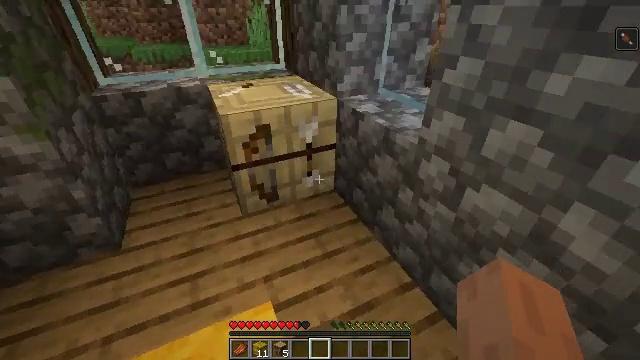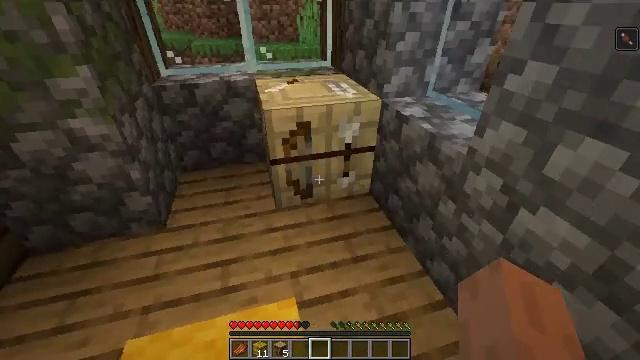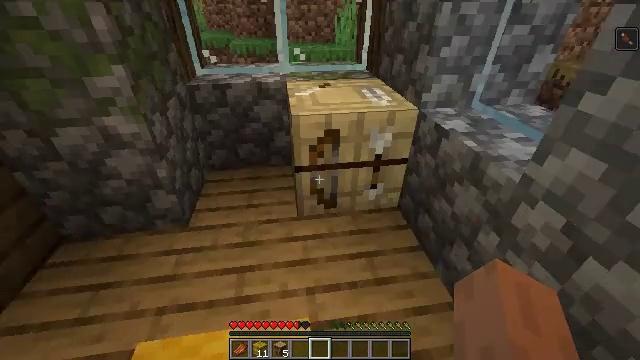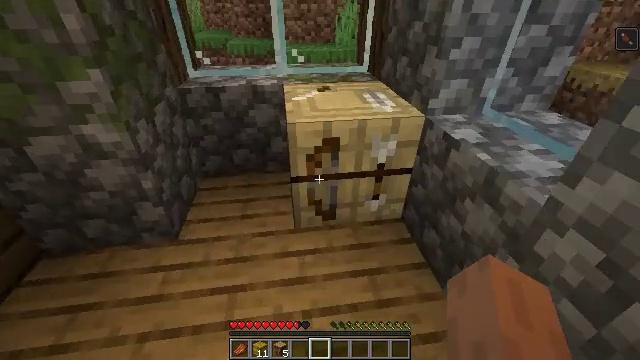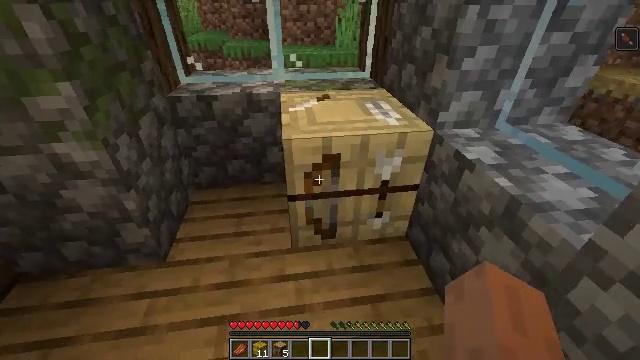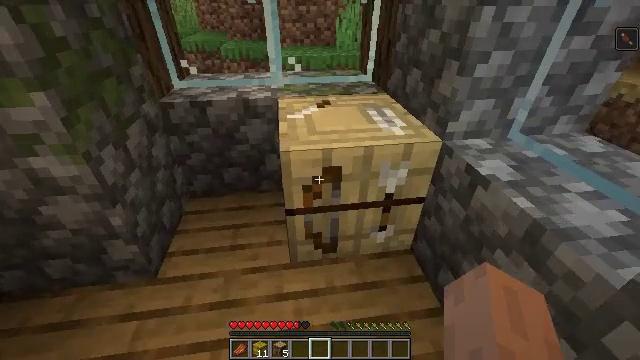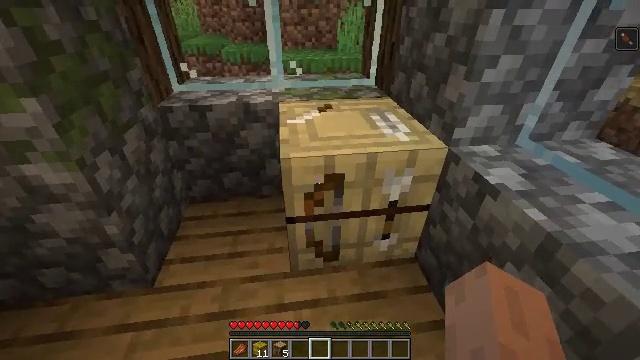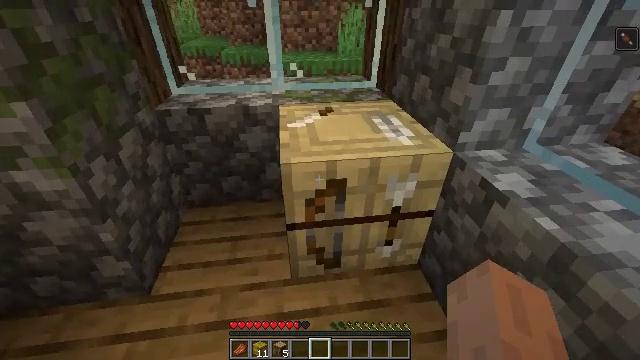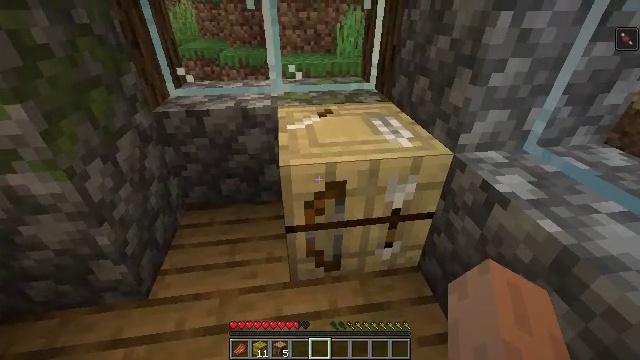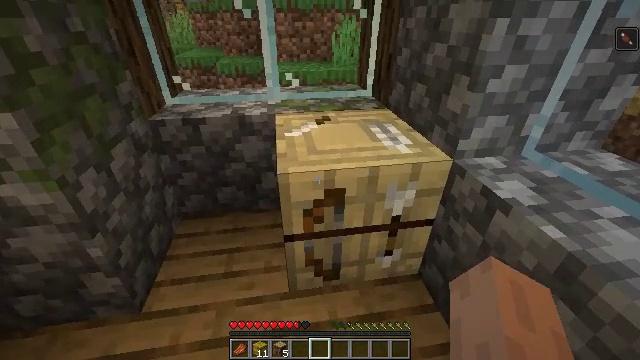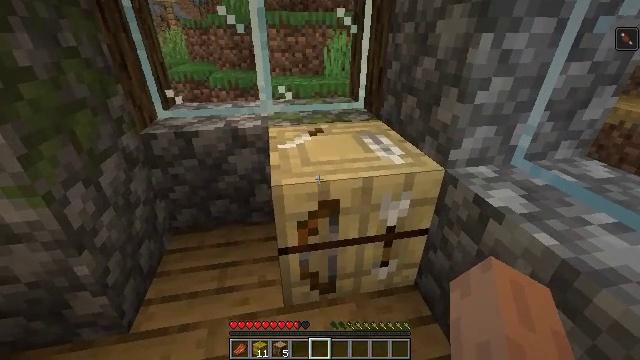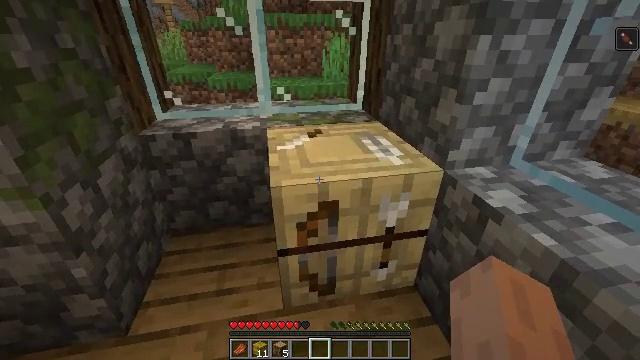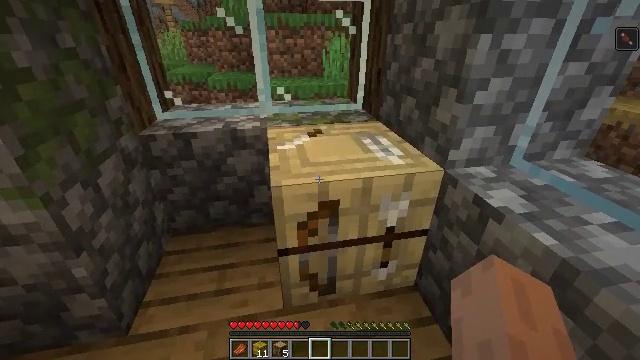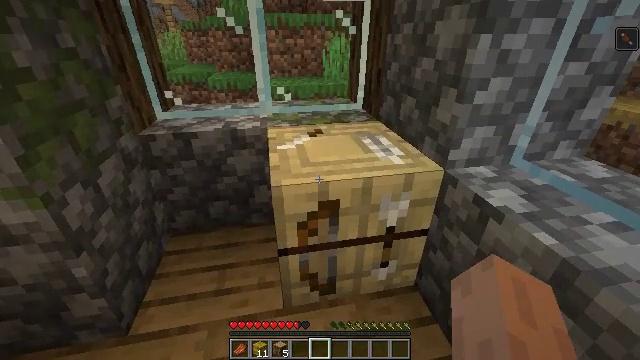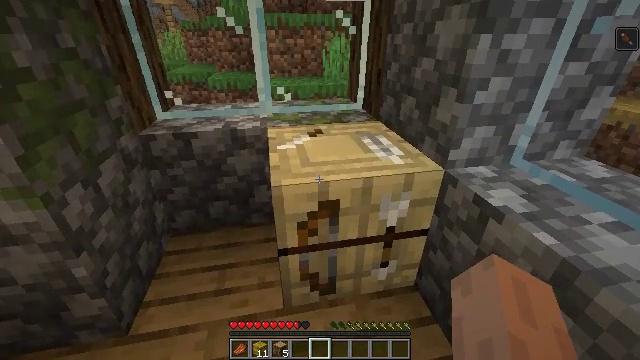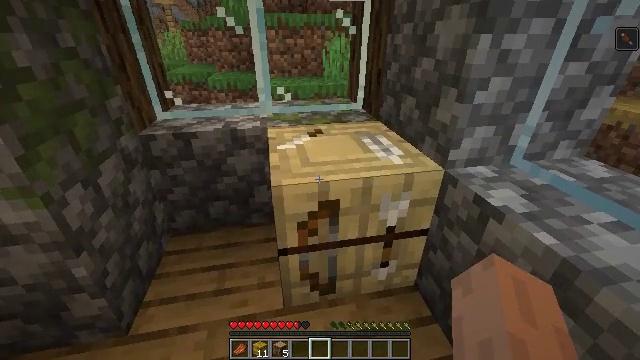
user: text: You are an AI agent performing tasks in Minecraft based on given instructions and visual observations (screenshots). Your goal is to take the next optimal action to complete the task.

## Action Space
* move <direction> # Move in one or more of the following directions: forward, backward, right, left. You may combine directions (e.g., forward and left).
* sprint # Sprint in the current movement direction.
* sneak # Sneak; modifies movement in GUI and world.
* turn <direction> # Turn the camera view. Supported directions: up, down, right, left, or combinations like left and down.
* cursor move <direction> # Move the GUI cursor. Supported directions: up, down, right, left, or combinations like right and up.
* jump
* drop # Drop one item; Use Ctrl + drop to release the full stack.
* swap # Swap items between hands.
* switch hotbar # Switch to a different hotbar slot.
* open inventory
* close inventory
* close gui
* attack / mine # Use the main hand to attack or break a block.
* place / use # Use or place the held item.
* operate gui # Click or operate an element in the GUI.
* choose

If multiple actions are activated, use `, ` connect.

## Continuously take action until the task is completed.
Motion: motion action
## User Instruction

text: Break and collect the fletching table.
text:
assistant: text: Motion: move forward, turn left
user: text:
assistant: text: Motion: move forward, turn left
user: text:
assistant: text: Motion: move forward, use / place
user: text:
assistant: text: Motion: move forward, use / place
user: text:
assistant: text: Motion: use / place
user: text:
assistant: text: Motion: no_op
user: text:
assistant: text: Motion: no_op
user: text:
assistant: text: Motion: no_op
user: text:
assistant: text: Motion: turn up
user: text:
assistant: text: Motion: turn right and up
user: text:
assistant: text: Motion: no_op
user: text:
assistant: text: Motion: no_op
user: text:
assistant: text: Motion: no_op
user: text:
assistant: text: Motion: no_op
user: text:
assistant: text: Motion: no_op
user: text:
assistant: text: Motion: turn right
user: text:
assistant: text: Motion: turn right, use / place
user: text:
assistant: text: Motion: use / place
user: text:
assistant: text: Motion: use / place
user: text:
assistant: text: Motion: use / place
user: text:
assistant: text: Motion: no_op
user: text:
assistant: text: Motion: no_op
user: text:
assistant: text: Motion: no_op
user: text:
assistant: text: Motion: no_op
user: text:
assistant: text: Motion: no_op
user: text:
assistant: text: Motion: no_op
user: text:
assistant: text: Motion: no_op
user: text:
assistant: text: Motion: no_op
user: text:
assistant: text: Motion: no_op
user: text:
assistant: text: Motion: attack / mine